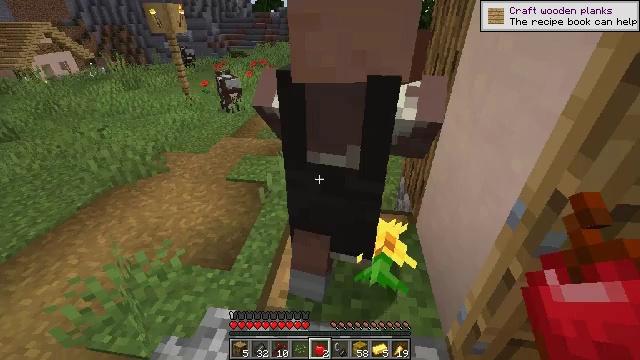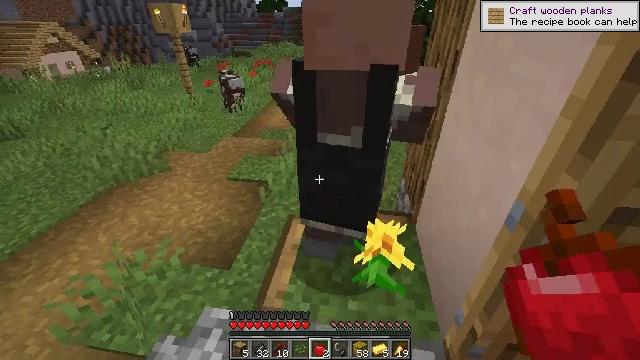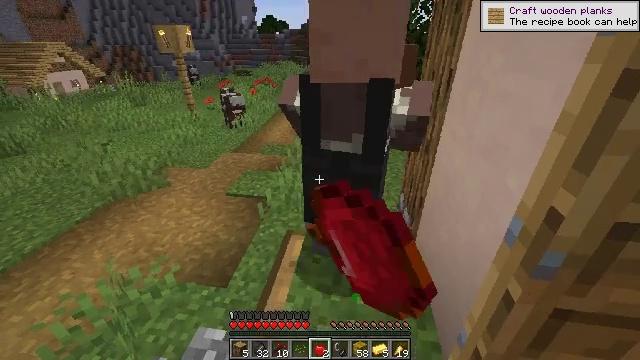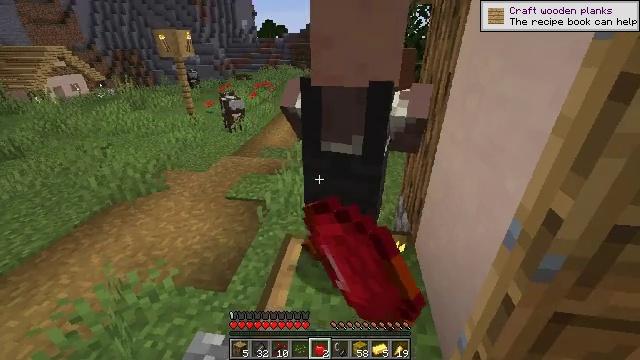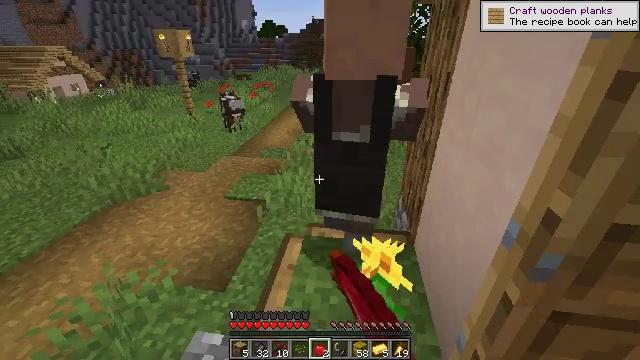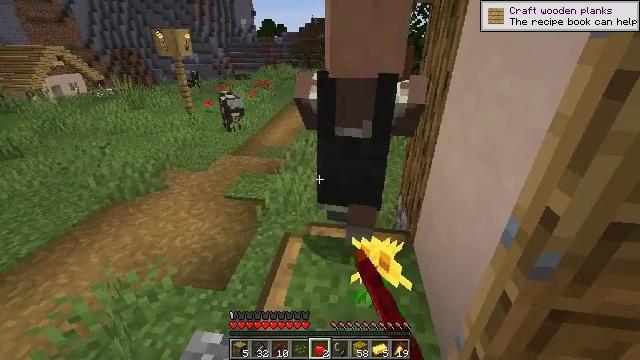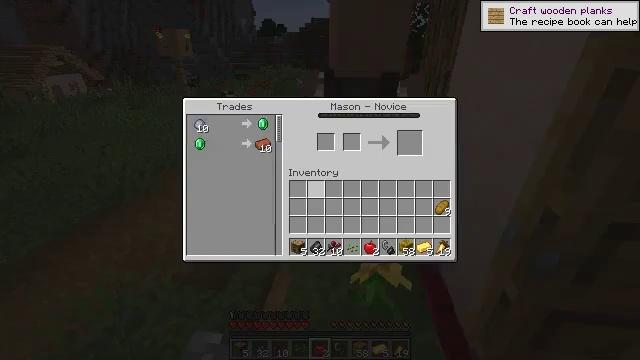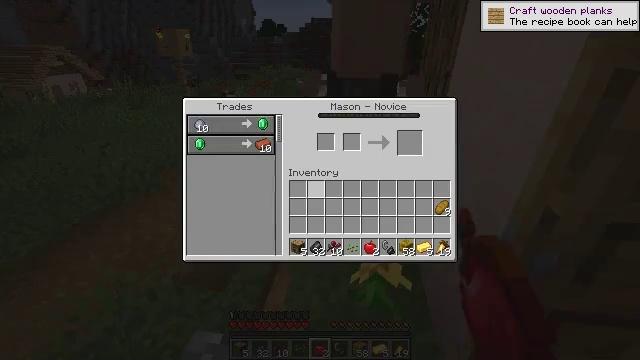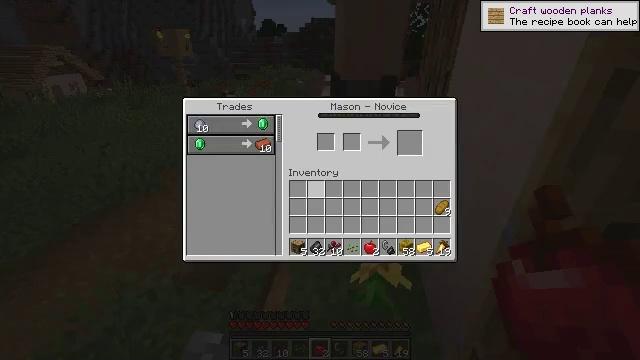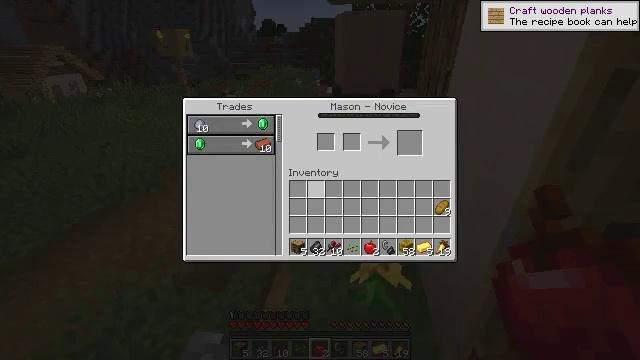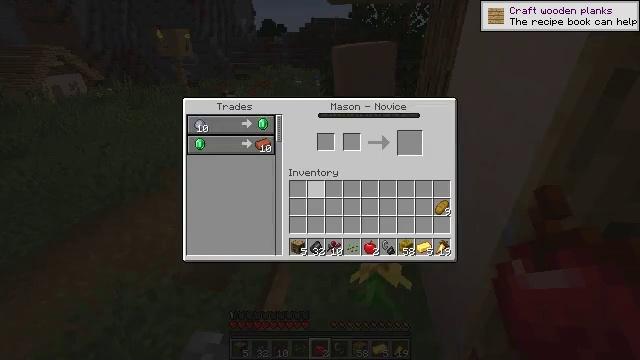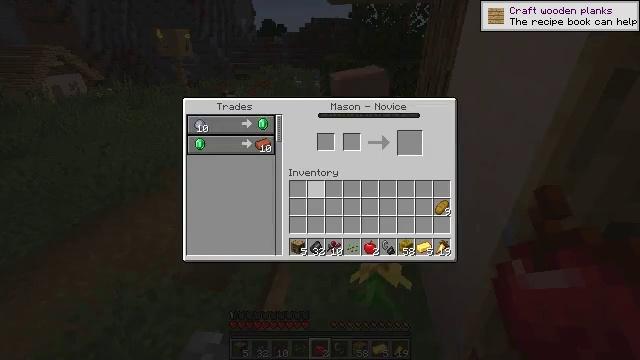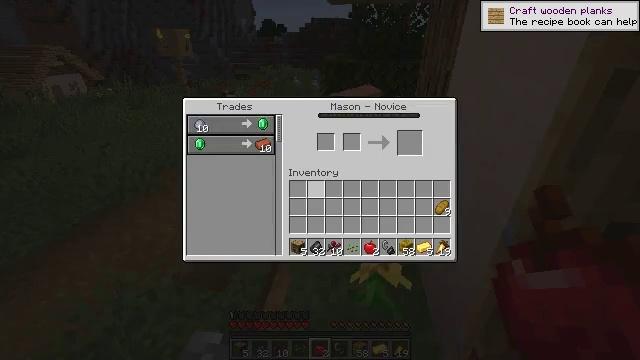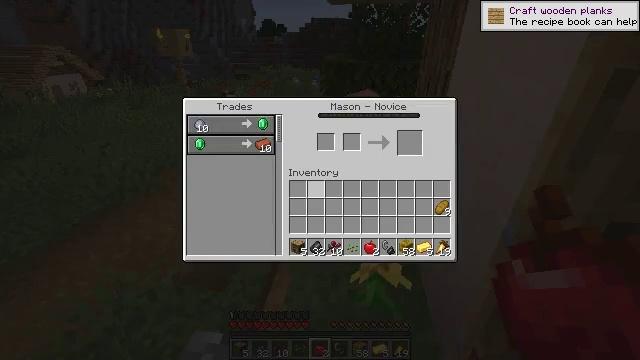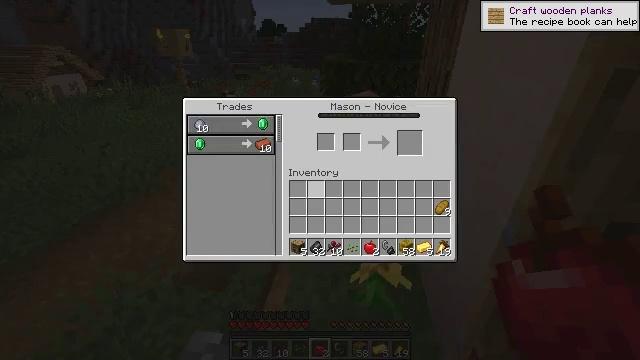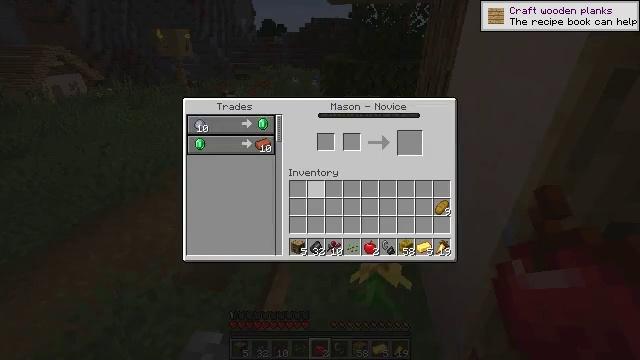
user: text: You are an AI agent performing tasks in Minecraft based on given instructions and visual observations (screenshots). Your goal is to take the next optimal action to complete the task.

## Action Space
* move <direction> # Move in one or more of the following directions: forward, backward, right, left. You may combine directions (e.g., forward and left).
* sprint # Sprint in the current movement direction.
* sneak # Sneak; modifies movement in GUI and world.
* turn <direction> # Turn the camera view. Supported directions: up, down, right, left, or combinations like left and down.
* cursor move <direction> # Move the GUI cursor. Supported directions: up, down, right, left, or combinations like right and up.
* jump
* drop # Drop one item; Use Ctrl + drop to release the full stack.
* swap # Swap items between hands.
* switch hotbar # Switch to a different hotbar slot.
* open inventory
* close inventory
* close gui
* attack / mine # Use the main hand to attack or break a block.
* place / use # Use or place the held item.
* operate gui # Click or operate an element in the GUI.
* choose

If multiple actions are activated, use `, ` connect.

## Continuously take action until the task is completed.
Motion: motion action
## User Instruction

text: Gather clay blocks.
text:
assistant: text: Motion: use / place
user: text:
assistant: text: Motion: turn up, use / place
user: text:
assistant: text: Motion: use / place
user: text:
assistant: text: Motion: use / place
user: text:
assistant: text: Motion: no_op
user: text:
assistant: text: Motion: open gui
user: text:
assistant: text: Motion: no_op
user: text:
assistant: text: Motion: no_op
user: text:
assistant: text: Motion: no_op
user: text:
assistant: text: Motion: no_op
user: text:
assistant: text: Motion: no_op
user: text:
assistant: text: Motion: no_op
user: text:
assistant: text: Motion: no_op
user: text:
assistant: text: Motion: no_op
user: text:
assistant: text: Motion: no_op
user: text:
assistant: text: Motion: no_op
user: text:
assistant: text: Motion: close gui
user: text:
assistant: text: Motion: turn right and up
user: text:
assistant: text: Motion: turn right and up
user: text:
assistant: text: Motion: turn right
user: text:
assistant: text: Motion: turn right and down
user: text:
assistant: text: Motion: move forward
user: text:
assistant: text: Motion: move forward, turn left
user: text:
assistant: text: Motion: move forward
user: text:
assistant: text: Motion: move forward
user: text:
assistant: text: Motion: move forward, turn right
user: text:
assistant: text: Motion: move forward, turn right
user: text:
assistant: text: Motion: move forward, turn right
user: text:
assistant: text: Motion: move forward, turn right and down
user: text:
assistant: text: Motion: move forward, turn right and down